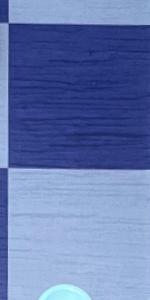
Label: Empty